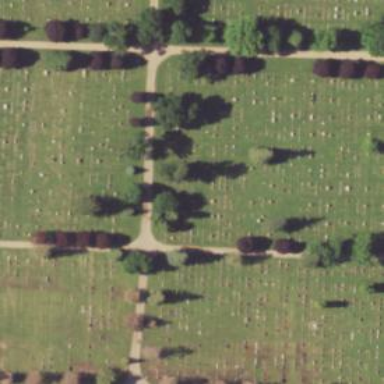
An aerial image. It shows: Cemetery.